Question: I understood mean filter which is taken the mean value of kernel pixels and also I understood median filter which takes median value of kernel pixels( sorted all values and take the mid value of the kernel).
Alpah-trimmed mean filter gives a mixture of the mean and median filters. and the output is

I couldn't understand what's going on this filter. Can anyone explain this filter clearly?
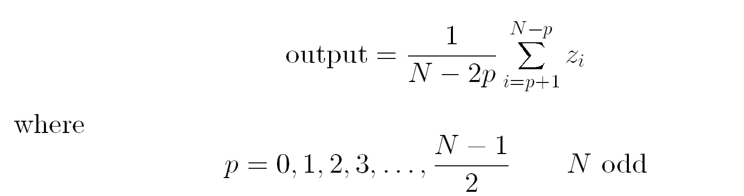
Answer: This filter is a combination of mean filter and median filter as you said.
First, we look at where we can use this filter. It performs reasonably well in the presence of both Gaussian and outlier noise.
This is an algorithmic approach that tries to combine properties of the mean filter with properties of the median filter. It has a parameter called P which determines how much of the mean filter and how much of the median filter is going to apply.
playing around with p, you can get the best out of both median and mean hybrid combinations.
When your image has gaussian noise + outlier noise(salt and pepper noise) that time you can go with a median filter to remove Gaussian noise then go with a median filter/ min filter/max filter to remove the outlier noise. but in this approach, we need to go with more kernel processing so this is computationally very demand.
In that case, we can go with the alpha-trimmed mean filter what it does, It first applies the . selecting a median window rather than a single value (a particular window centred around the median value) and then do on that part. If your median window is small, it will look like a simple median only.
5 * 5 window, put it in an array size of 25. if you apply the median only you will select the midpoint only but here what we are doing here is around the midpoint we select a window ( 5 elements of array center is the mid point) and apply mean filtering to the window.
With the parameter P, we can decide how much we need to apply for median and mean filter.
If we reduce the P, the window size is taken for the mean filtering will be heigh and we increase the mean filter effect.
If we increase the P, the window size is taken for the mean filtering will be reduced based on that, we increase the median filter effect.
Consider below window size
| 20 20 8|
|21 19 12|
|19 22 10|
The ordered list is { 8, 10, 12, 19, 19, 20, 20, 21, 22}
For different values of p, the output is as follows:
0 - 16.8
1 - 17.3
2 - 18.0
3 - 19.3
4 - 19.0
The first thing that we have done is we get the median window. Then we ordered the pixels depending on the p-value, Our value is changed from the mean value of the window to the median value of window(16.8 to 19.0)